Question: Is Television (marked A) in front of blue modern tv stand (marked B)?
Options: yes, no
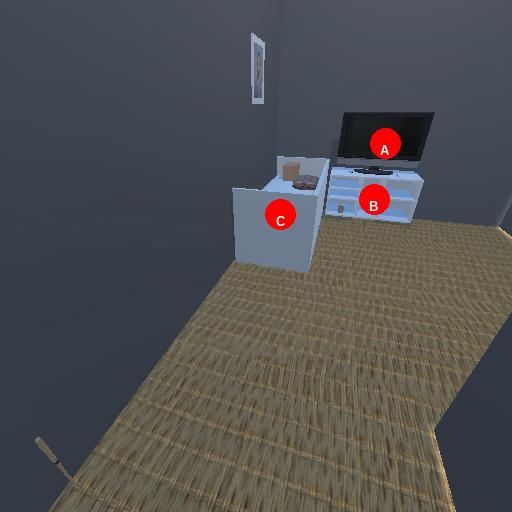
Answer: yes